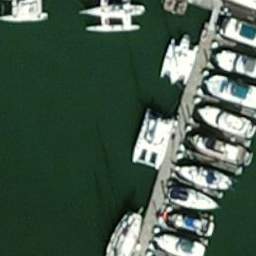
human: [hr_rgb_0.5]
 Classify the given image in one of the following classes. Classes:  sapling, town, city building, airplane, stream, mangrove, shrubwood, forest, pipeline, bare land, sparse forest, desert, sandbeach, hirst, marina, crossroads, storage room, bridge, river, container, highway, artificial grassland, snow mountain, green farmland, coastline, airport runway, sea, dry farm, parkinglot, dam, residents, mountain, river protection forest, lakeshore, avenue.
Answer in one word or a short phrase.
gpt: marina